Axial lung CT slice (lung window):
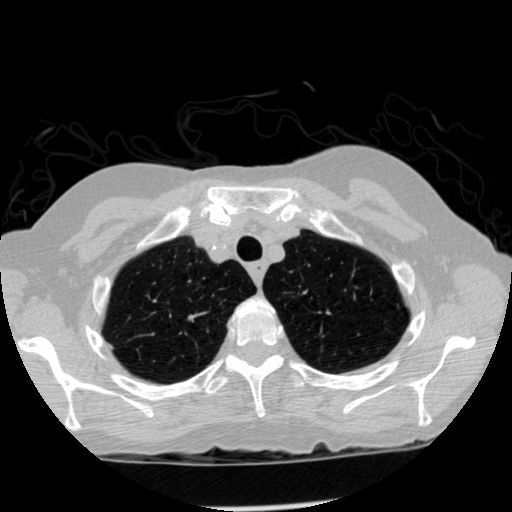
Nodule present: no